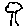
Label: tree